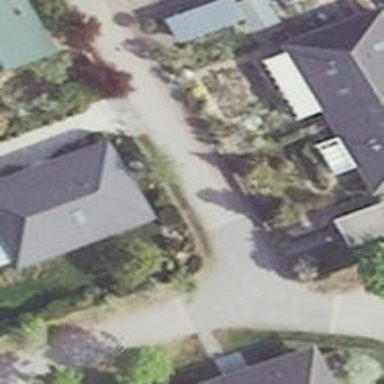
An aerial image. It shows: Detached building with hipped roof shape.